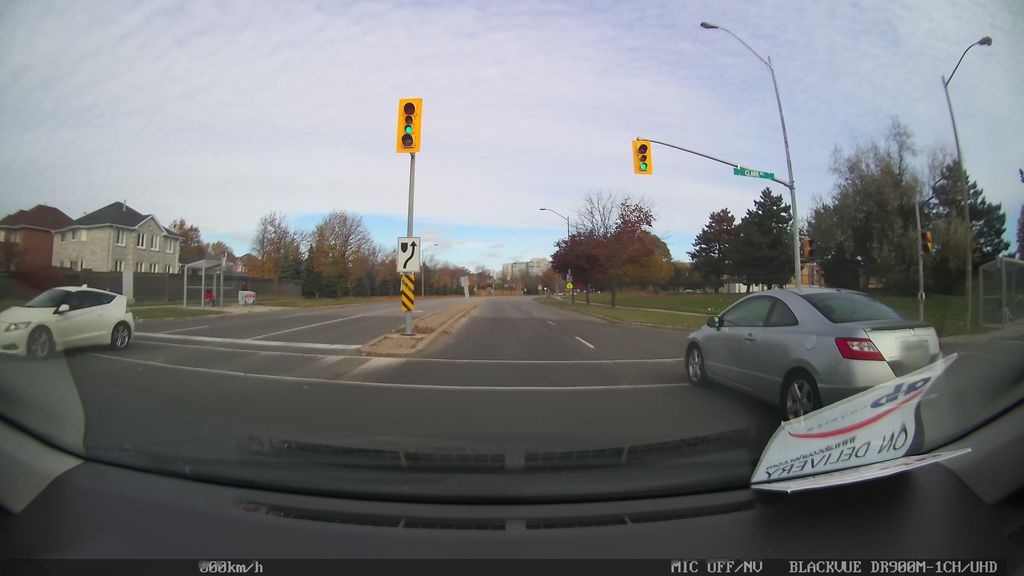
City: toronto